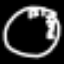
Label: clock